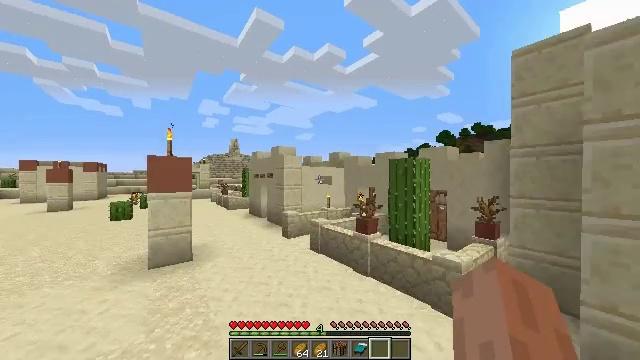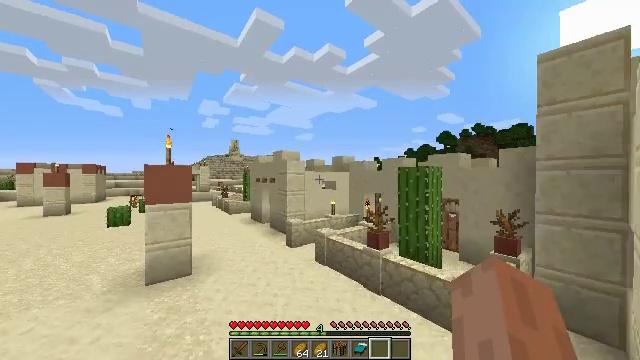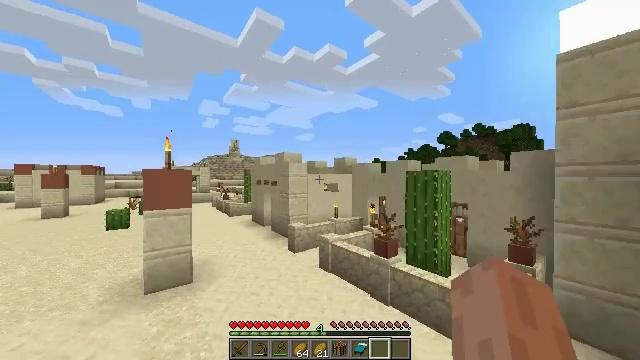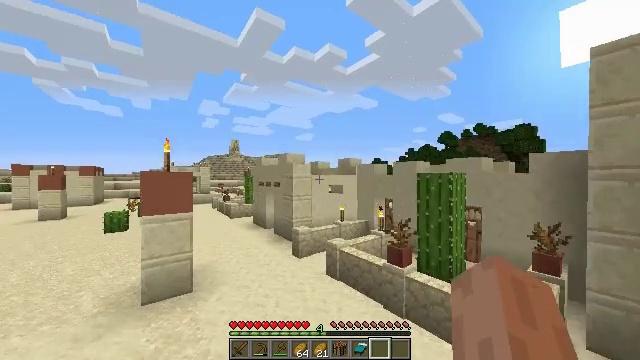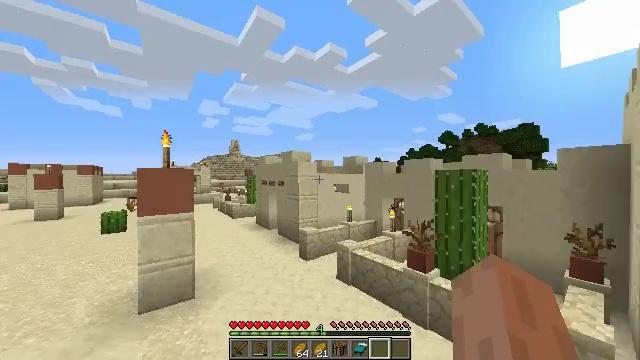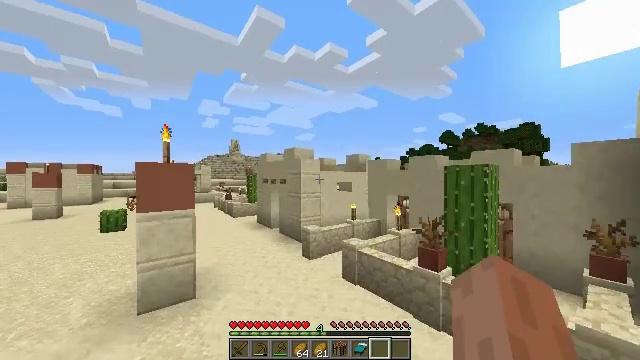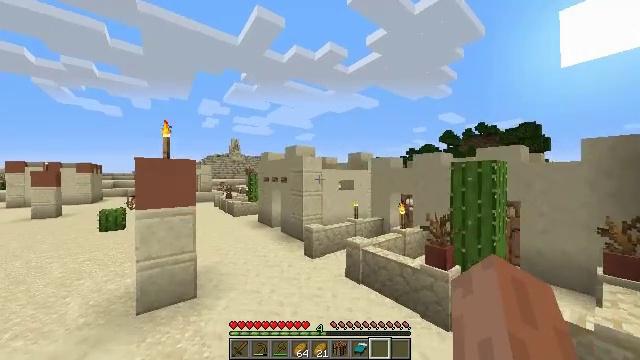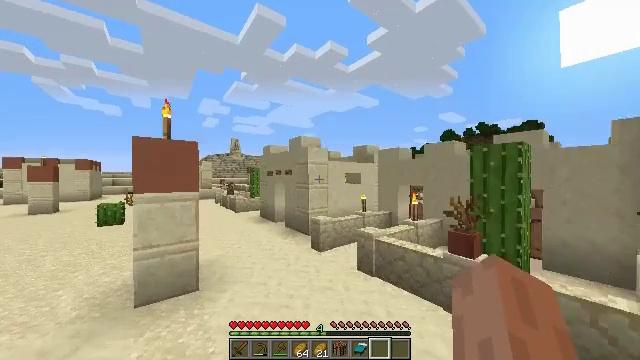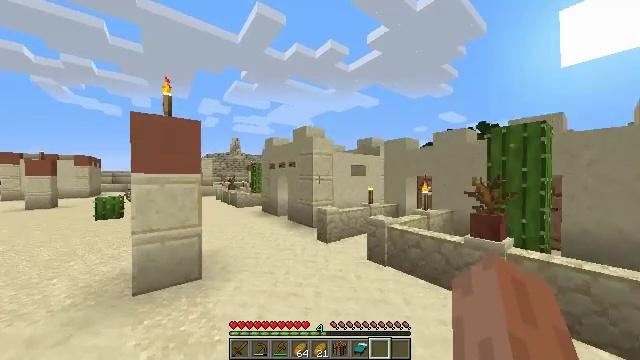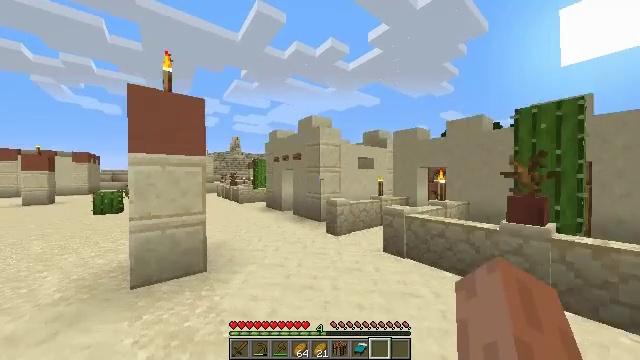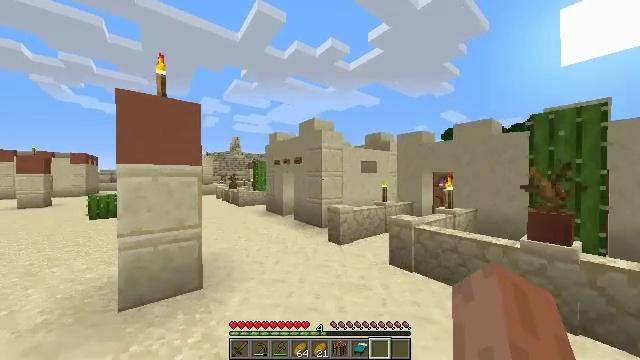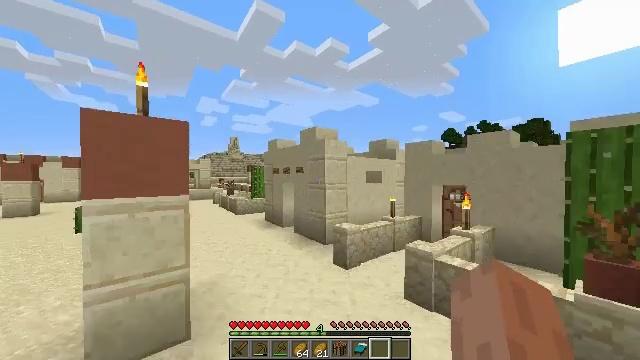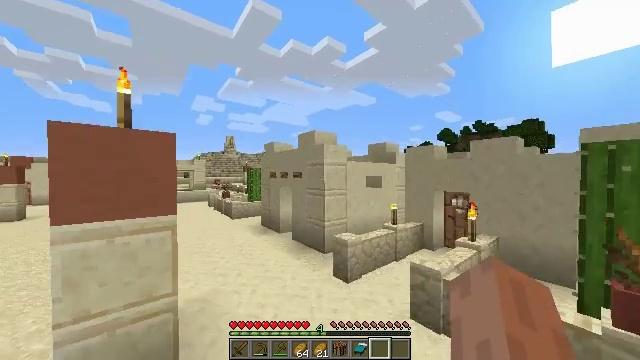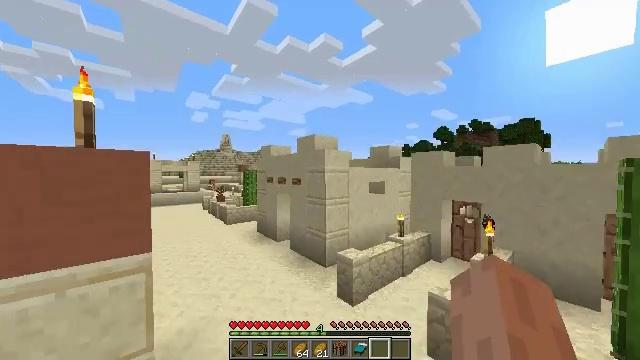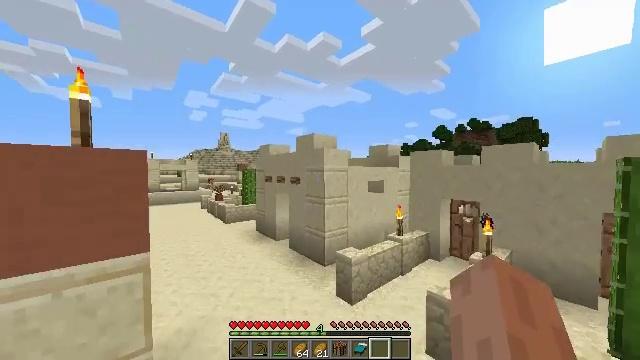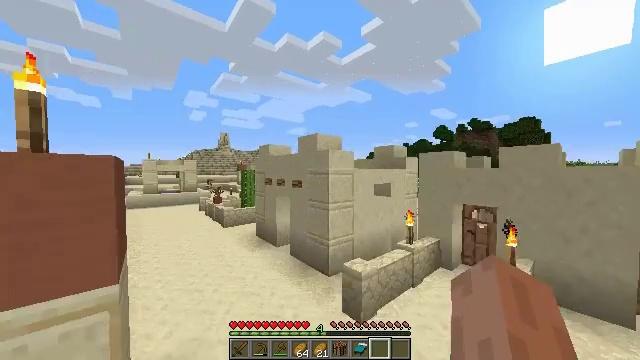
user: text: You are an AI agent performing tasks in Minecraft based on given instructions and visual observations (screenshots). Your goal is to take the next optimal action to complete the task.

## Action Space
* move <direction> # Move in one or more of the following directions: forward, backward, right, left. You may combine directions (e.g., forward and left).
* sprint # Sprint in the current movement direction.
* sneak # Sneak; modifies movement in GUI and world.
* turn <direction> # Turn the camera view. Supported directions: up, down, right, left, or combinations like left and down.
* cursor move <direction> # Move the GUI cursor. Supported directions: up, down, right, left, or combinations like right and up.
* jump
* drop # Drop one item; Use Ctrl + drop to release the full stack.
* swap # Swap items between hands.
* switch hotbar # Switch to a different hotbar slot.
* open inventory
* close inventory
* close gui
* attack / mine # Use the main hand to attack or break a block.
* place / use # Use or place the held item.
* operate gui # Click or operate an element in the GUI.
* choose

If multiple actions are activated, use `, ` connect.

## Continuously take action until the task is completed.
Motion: motion action
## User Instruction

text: Gather the blast furnace into your inventory.
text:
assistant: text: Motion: move forward and move left, jump
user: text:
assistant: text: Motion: move forward and move left, jump
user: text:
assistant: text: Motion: move forward and move left, jump
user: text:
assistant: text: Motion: move forward and move left, jump
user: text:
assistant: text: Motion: move forward and move left, jump
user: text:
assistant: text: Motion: move forward and move left, jump
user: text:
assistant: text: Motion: move forward and move left, jump
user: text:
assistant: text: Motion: move forward and move left, jump
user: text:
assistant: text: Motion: move forward, jump
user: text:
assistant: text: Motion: move forward, jump
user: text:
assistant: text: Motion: move forward, jump
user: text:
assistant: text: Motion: move forward, jump
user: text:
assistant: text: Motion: move forward, jump
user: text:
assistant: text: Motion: move forward, jump
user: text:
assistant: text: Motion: move forward, jump
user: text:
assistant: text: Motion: move forward, jump
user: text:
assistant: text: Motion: move forward and move left, jump
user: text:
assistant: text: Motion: move forward and move left, jump
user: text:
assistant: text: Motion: move forward and move left, jump
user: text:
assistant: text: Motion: move forward and move left, jump
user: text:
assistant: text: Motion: move forward and move left, turn right, jump
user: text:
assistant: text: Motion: move forward and move left, turn right
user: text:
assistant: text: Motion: move forward and move left
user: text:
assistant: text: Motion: move forward and move left, turn right
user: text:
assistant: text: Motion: move forward and move left, turn right
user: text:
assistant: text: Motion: move forward and move left, turn right
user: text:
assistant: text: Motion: move forward and move left, turn right
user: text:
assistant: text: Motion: move forward and move left, turn right
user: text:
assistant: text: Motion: move forward and move left, turn right
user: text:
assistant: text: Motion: move forward and move left, turn right